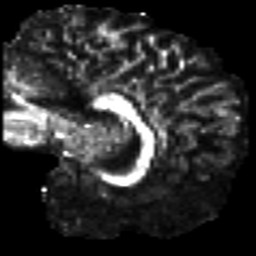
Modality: FA
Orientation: sagittal
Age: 22
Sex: male
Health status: ill
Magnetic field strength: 3 T
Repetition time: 8.4 s
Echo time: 0.0926 s